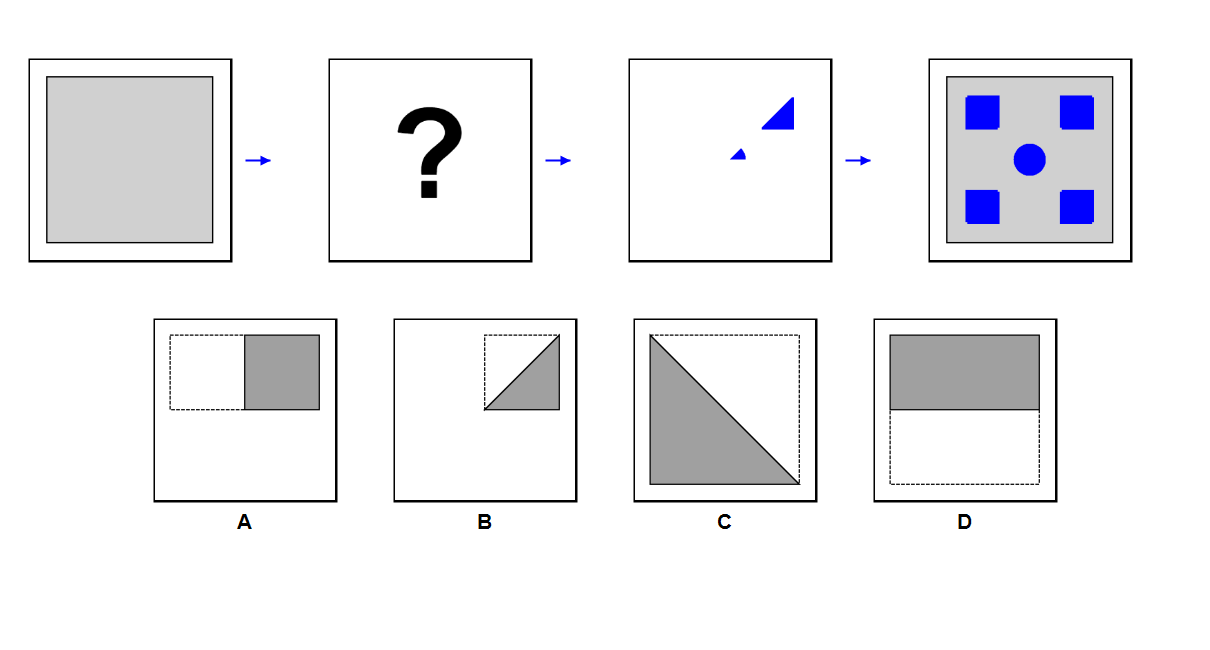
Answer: C